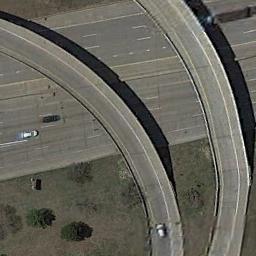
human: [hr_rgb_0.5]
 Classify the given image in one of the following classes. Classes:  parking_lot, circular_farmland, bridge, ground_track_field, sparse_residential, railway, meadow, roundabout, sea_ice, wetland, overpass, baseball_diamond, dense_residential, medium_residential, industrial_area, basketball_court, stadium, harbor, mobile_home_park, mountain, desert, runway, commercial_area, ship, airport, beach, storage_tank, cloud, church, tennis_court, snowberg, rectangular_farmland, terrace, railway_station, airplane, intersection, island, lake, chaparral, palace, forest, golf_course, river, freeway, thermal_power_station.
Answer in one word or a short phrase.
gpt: overpass